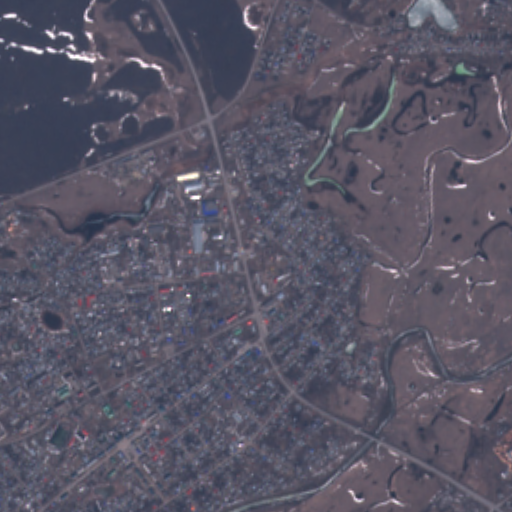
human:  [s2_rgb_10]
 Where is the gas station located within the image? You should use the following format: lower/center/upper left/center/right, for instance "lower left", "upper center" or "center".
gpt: The gas station is located in the upper center of the image.
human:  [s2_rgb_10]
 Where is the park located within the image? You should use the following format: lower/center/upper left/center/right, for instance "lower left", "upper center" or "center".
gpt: The park is located in the lower left of the image.
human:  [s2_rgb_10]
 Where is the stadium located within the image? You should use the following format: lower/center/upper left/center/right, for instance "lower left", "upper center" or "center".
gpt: The stadium is located in the lower left of the image.
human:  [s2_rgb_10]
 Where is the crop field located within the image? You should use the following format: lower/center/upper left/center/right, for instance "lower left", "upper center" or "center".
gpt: There is no crop field in the image.